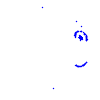
Particle: proton